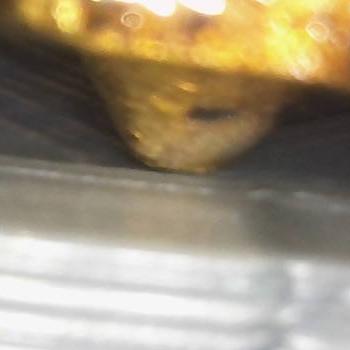
Flow rate: 88%